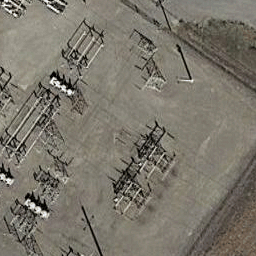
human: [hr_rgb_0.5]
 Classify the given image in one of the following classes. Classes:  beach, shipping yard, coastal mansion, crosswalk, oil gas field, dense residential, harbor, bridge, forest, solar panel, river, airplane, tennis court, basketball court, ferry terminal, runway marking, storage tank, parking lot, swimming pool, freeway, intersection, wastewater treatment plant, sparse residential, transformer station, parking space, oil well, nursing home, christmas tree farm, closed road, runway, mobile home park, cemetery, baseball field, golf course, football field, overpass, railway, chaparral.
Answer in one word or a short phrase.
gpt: transformer station